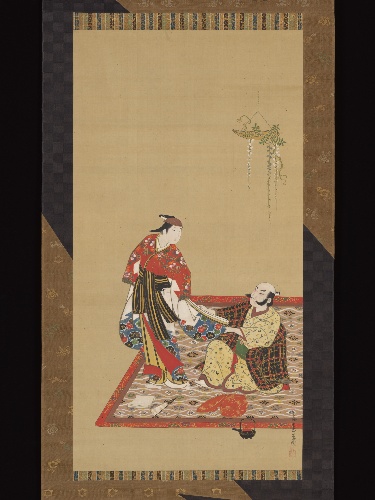
Title: 宮川一笑筆　武士と若衆|Samurai and Wakashu (Male Youth)
Artist: Miyagawa Isshō
Artist bio: Japanese, 1689–1780
Date: early 18th century
Object type: Hanging scroll
Classification: Paintings
Medium: Hanging scroll; ink and color on silk
Culture: Japan
Period: Edo period (1615–1868)
Dimensions: Image: 33 3/8 × 17 5/16 in. (84.8 × 44 cm)
Overall with mounting: 70 1/4 × 22 3/8 in. (178.4 × 56.8 cm)
Overall with knobs: 70 1/4 × 24 1/8 in. (178.4 × 61.3 cm)
Department: Asian Art
Credit line: Mary and Cheney Cowles Collection, Gift of Mary and Cheney Cowles, 2018
Accession year: 2018
Repository: Metropolitan Museum of Art, New York, NY